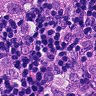
Metastatic tissue present: yes